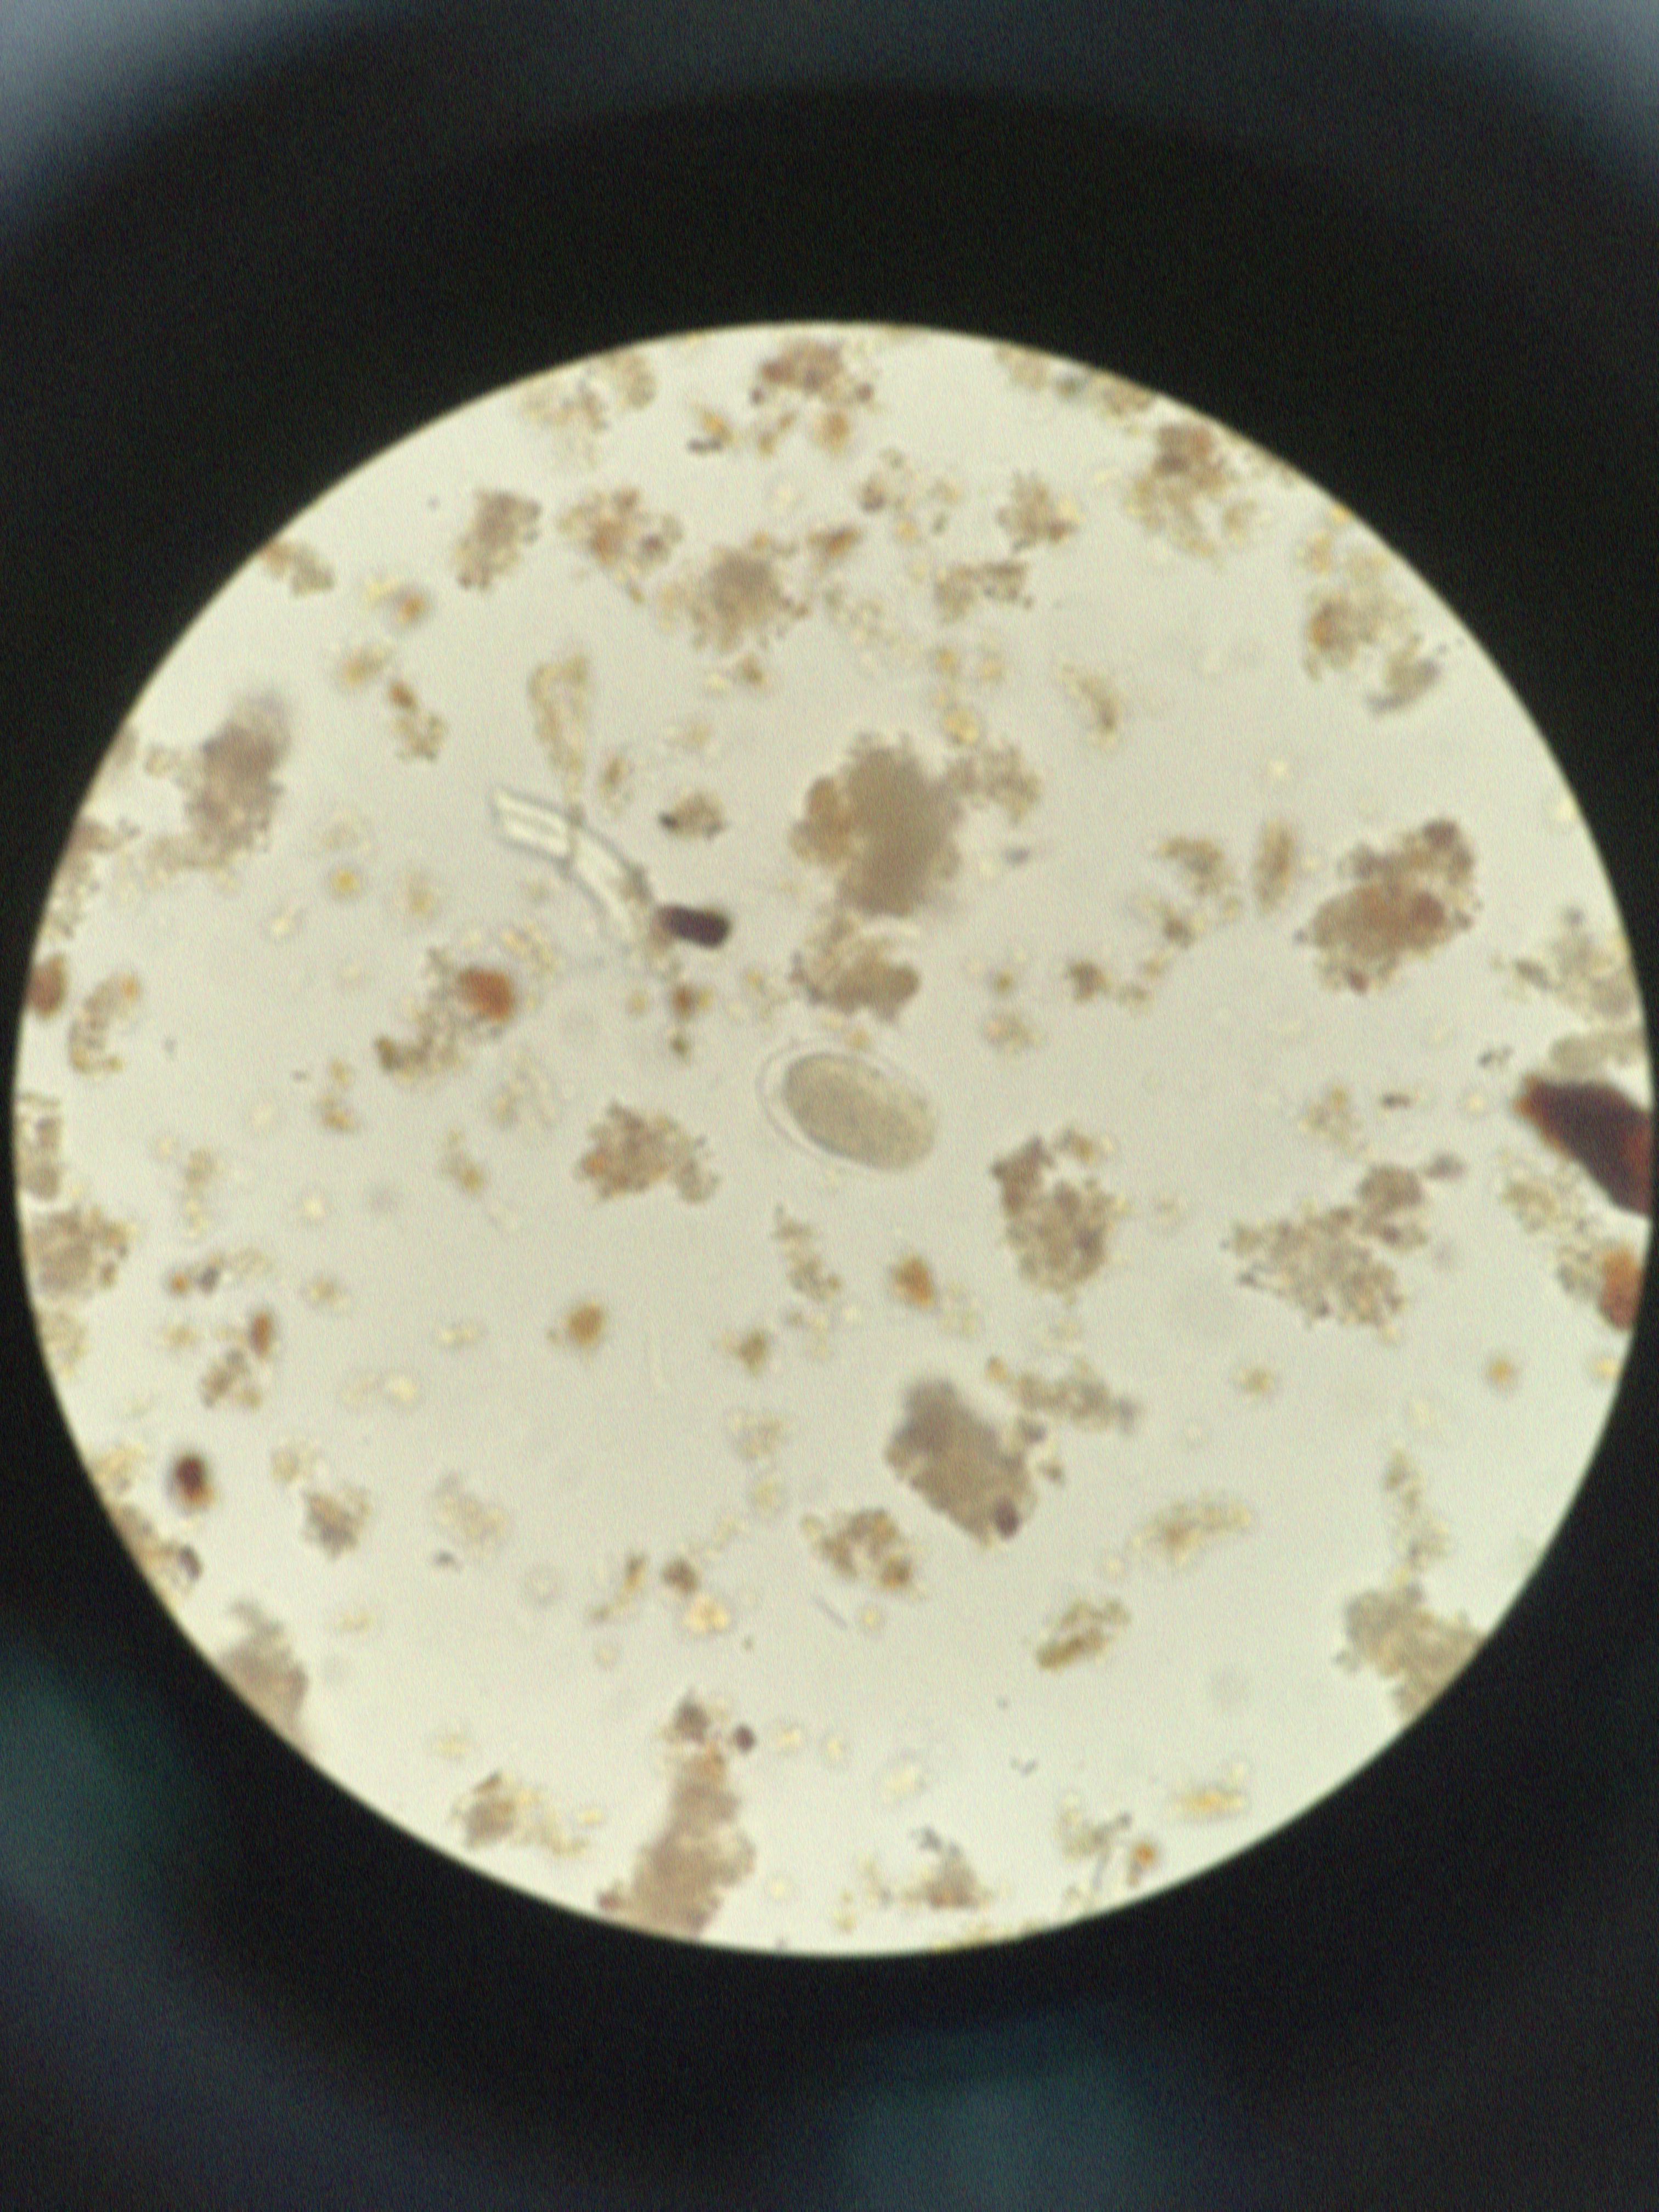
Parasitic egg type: Hookworm egg